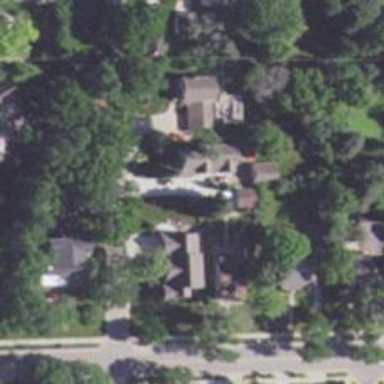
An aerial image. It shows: Neighborhood.